Aerial crown-view tile of a tropical tree (Barro Colorado Island, Panama), acquired 20250217:
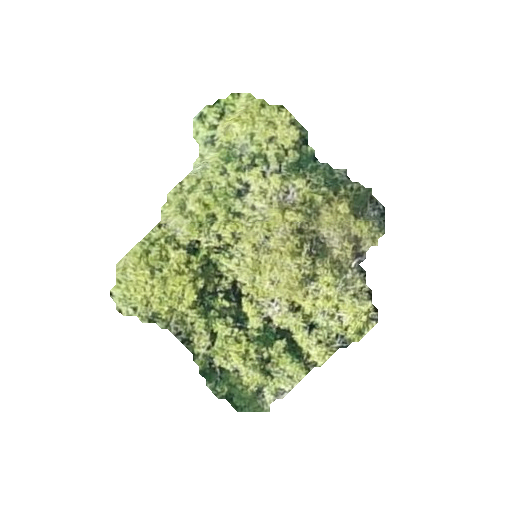
Species: Alseis blackiana
GBIF accepted scientific name: Alseis blackiana
Crown area: 77.765 m²